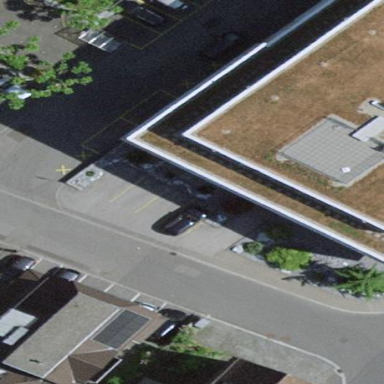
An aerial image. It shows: Street-side parking area.